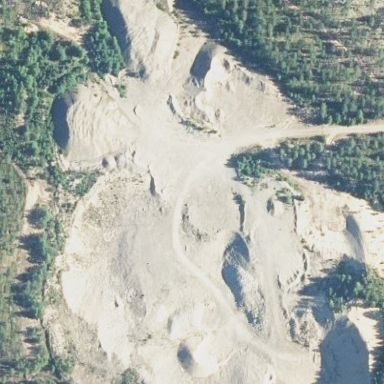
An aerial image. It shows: Sand quarry.